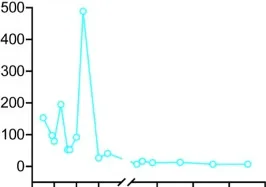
Characteristics of CD5 expression on normal lymphocytes in bone marrow at diagnosis and kinetics of CAR-T cells and inflammatory cytokines post CAR-T cells infusion. (E) Tumor necrosis factor alpha dynamics post CAR-T cells infusion.
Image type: chart (chart)